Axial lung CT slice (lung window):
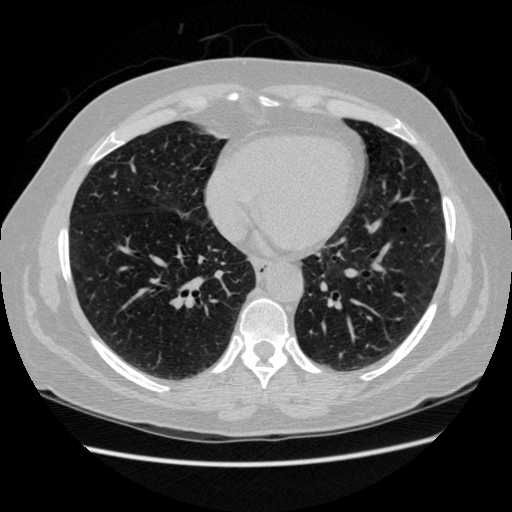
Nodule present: no